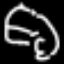
Label: frog